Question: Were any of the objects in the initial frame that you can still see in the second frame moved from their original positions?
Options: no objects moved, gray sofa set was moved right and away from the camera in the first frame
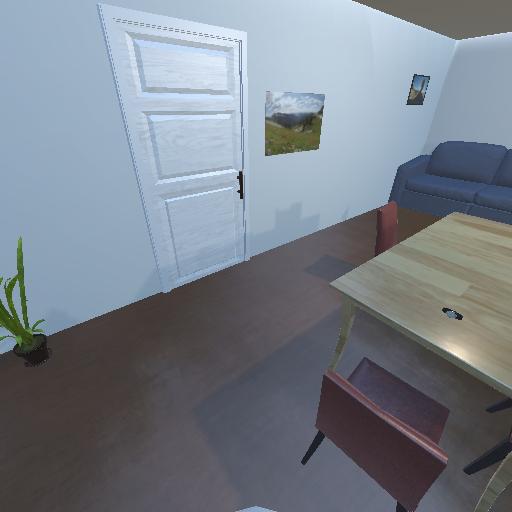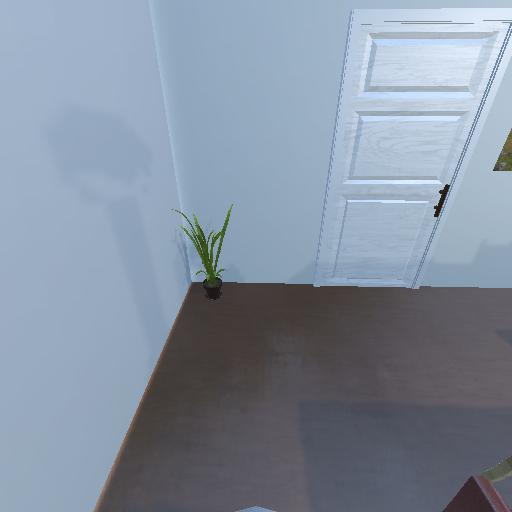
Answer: no objects moved